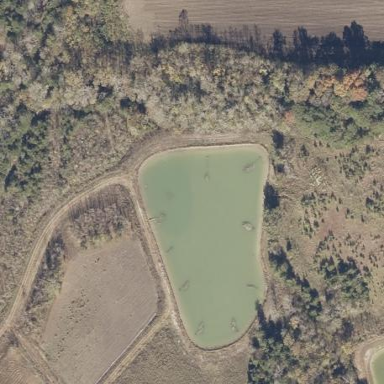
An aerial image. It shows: Peaceful pond surrounded by nature.